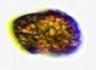
Label: Akashiwo